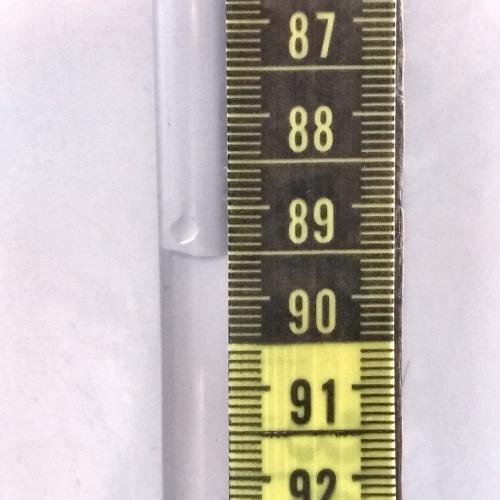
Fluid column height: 89.5 cm